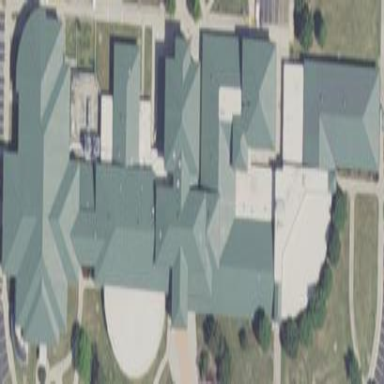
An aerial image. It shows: College building.